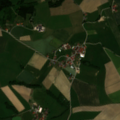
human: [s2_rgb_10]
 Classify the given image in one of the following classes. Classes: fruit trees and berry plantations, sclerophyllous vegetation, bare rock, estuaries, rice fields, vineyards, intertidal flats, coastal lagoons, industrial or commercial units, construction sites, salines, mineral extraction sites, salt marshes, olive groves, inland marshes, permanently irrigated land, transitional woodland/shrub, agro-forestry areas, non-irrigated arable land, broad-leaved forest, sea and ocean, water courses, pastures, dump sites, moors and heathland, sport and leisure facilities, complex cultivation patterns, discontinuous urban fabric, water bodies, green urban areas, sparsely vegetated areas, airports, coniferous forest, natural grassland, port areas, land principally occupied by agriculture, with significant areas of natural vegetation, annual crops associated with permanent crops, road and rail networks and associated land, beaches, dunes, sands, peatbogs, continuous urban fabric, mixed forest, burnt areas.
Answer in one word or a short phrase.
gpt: non-irrigated arable land, pastures, coniferous forest